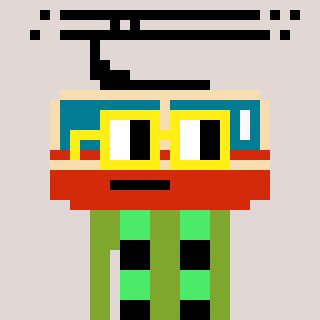
a pixel art character with square yellow glasses, a tram wagon-shaped head and a slimegreen-colored body on a warm background